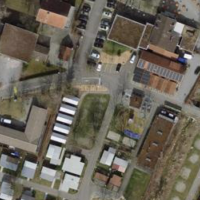
EUNIS habitat code: 53
Species observed at this site:
Salvia pratensis